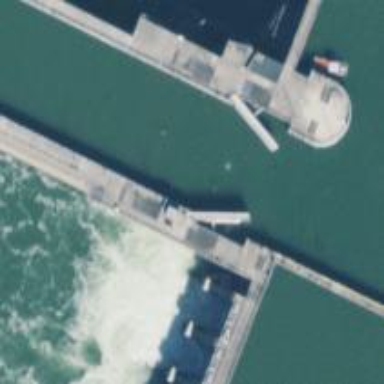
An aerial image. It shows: Lock gate along waterway.